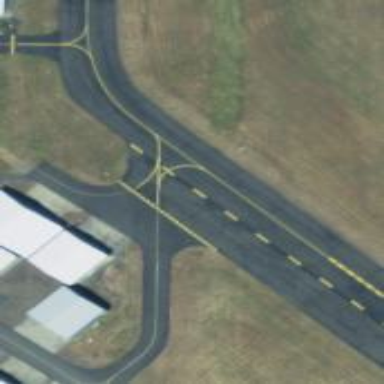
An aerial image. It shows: View of taxiway at the airport.